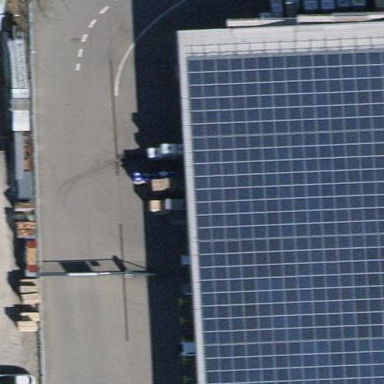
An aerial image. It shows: Solar power generator using photovoltaic method with solar photovoltaic panel types.